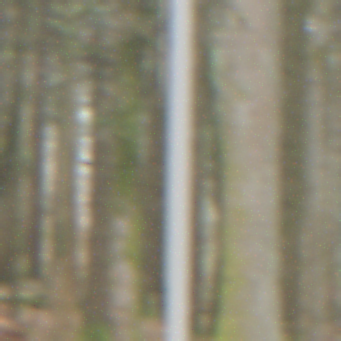
Verkehrszeichen: Geschwindigkeit30
Zusatzzeichen oben: FussgaengerLinks
Umgebung: Outdoor, Nature
Tageszeit: Midday
Wetter: Overcast
Licht: Natural
Jahreszeit: NotSpecified
Kontrast: LowContrast